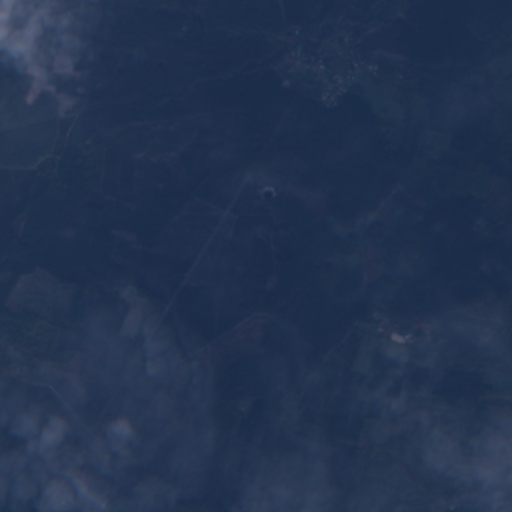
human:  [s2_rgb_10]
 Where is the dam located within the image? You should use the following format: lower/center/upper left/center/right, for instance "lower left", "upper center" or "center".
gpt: The dam is located in the upper center of the image.
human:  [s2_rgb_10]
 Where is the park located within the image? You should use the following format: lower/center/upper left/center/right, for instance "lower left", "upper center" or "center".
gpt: The park is located in the upper center of the image.
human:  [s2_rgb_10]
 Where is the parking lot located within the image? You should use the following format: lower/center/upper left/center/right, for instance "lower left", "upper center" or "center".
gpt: The parking lot is located in the upper center of the image.
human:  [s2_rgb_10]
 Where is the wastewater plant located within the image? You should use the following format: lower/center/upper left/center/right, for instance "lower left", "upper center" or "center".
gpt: The wastewater plant is located in the upper center of the image.
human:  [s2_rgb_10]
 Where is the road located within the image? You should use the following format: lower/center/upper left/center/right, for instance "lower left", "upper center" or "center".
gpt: There is no road in the image.